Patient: sex M, age 85
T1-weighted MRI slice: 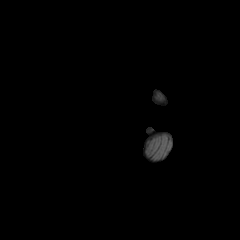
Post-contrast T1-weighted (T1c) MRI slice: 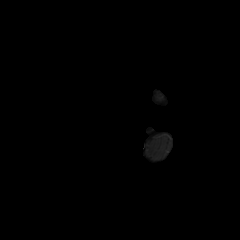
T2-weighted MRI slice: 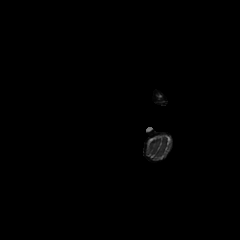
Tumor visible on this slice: no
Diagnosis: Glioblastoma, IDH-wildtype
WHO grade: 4